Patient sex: M
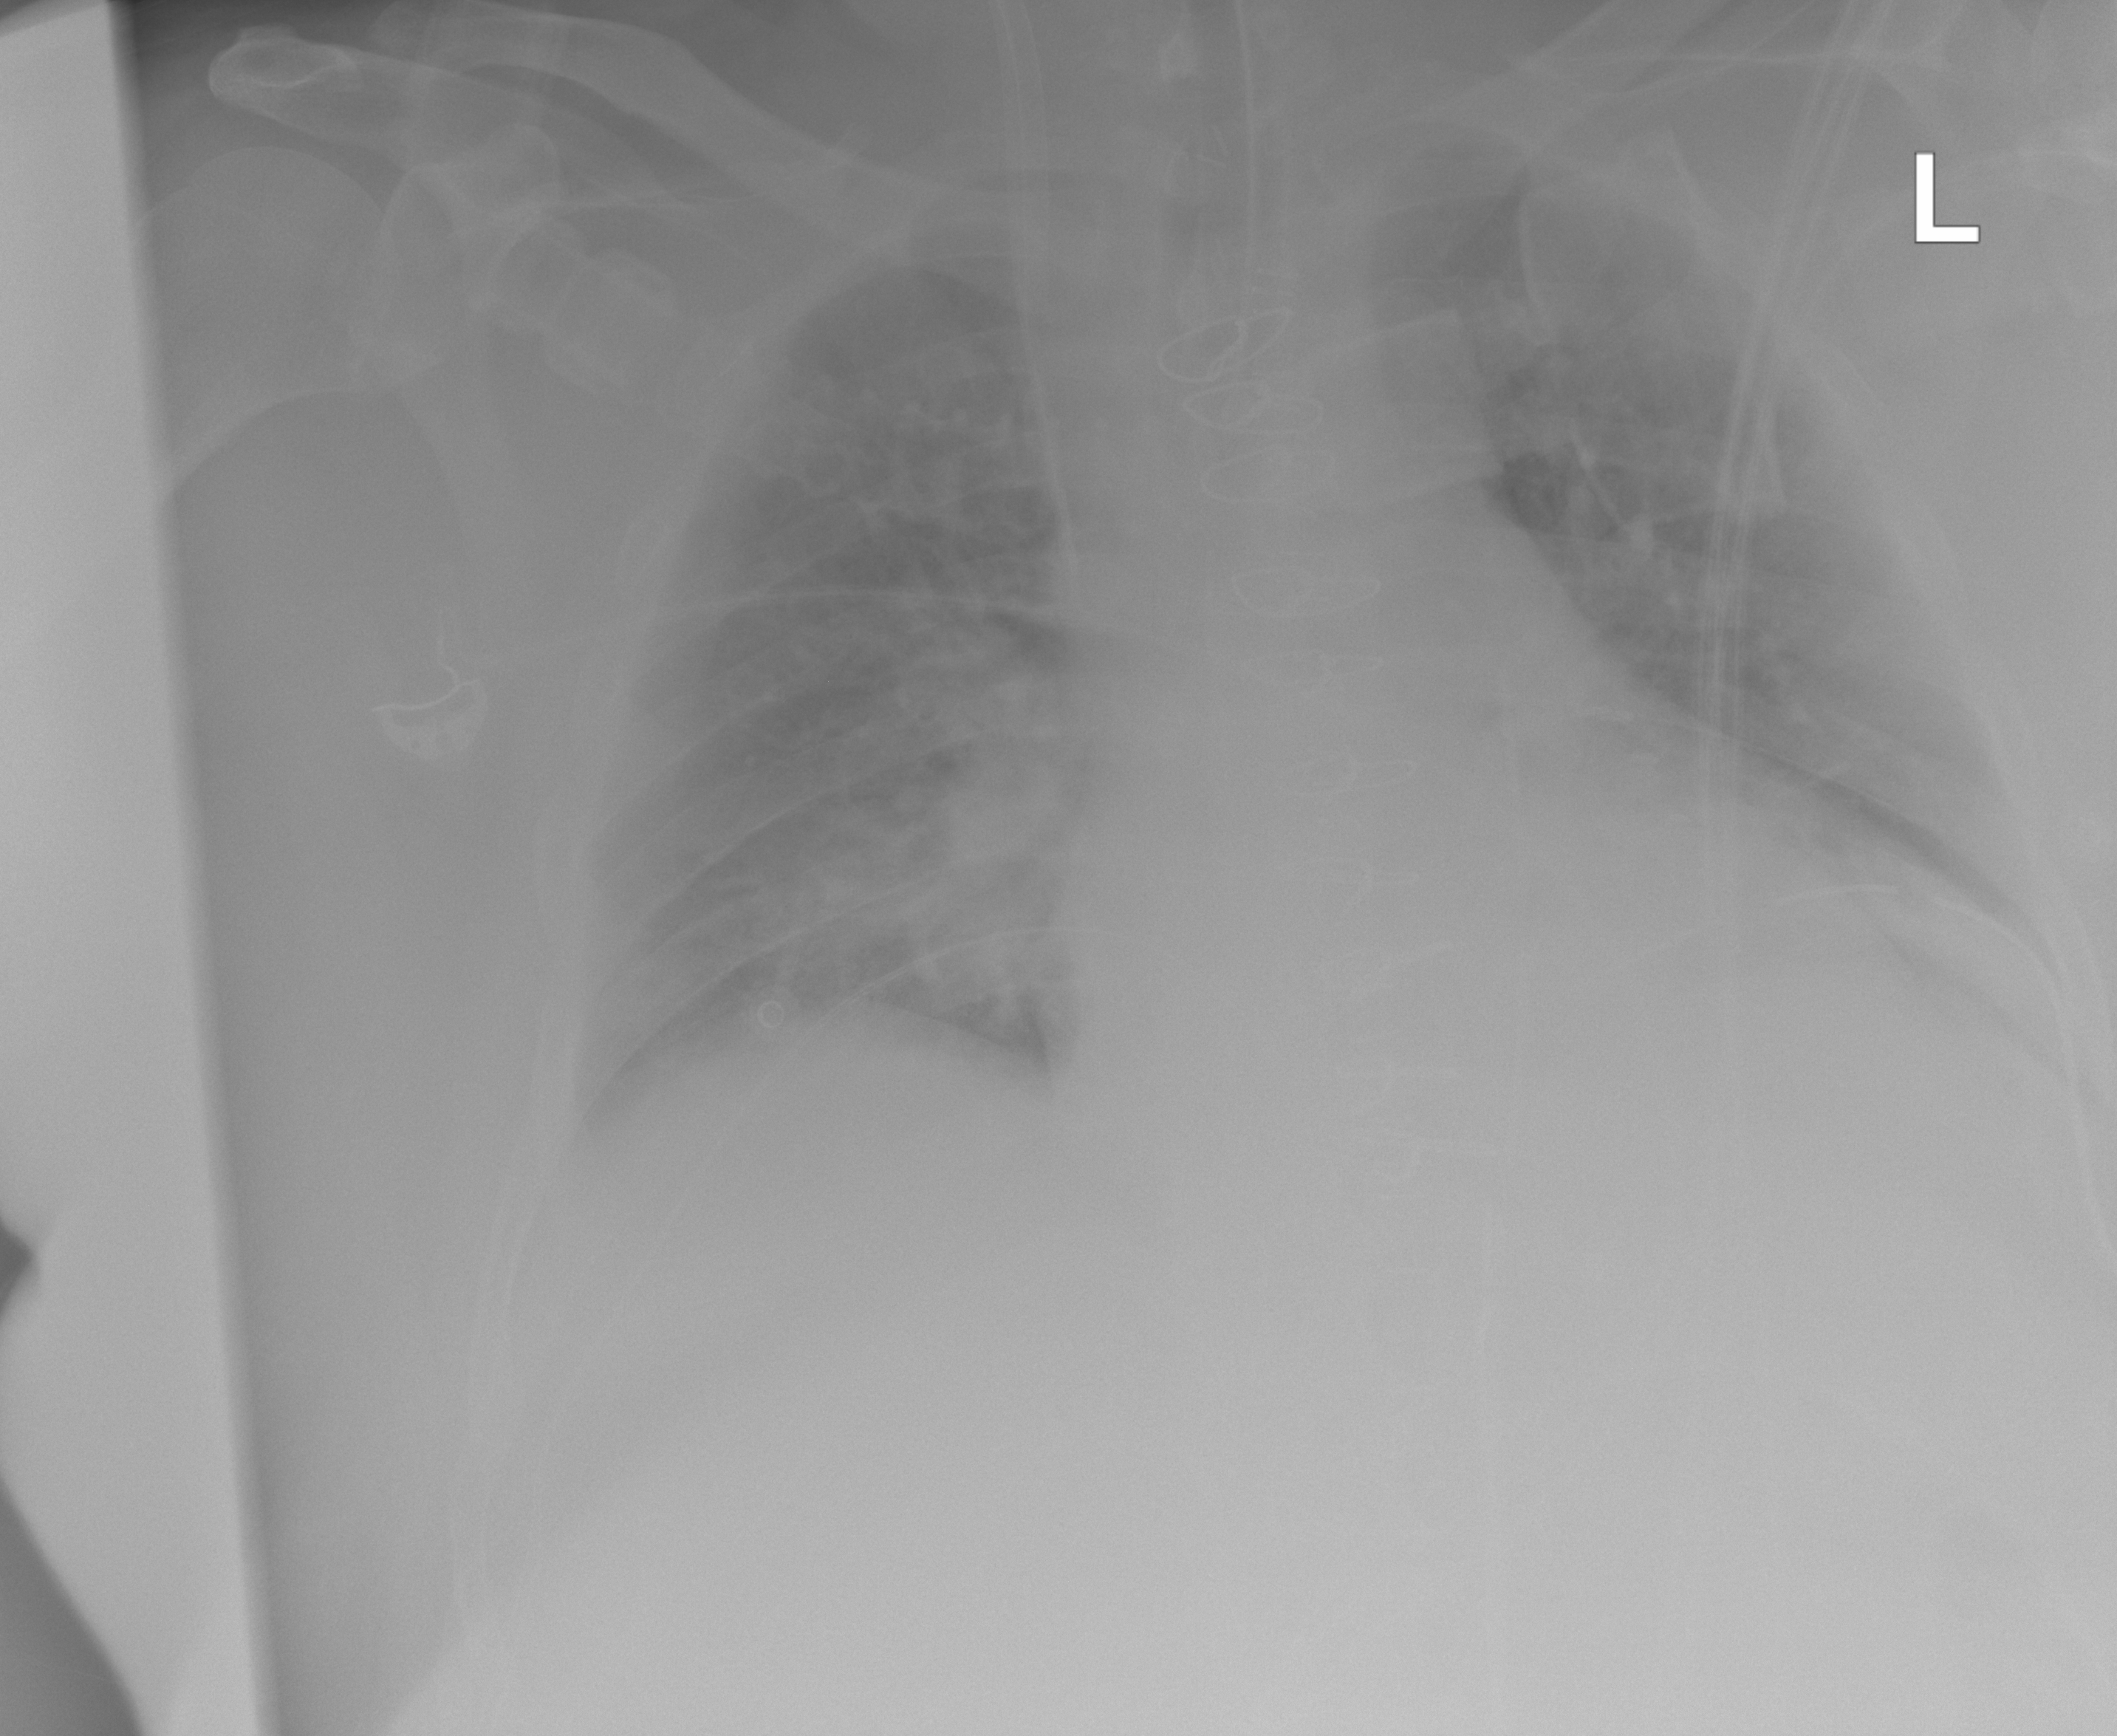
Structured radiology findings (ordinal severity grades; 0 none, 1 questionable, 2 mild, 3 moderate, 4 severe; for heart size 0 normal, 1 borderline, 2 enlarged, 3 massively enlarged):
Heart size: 2
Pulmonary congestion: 2
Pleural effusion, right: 1
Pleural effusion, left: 2
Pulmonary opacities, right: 0
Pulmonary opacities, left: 0
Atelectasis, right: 2
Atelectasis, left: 2